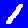
Digit: 1